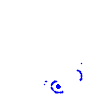
Particle: pion